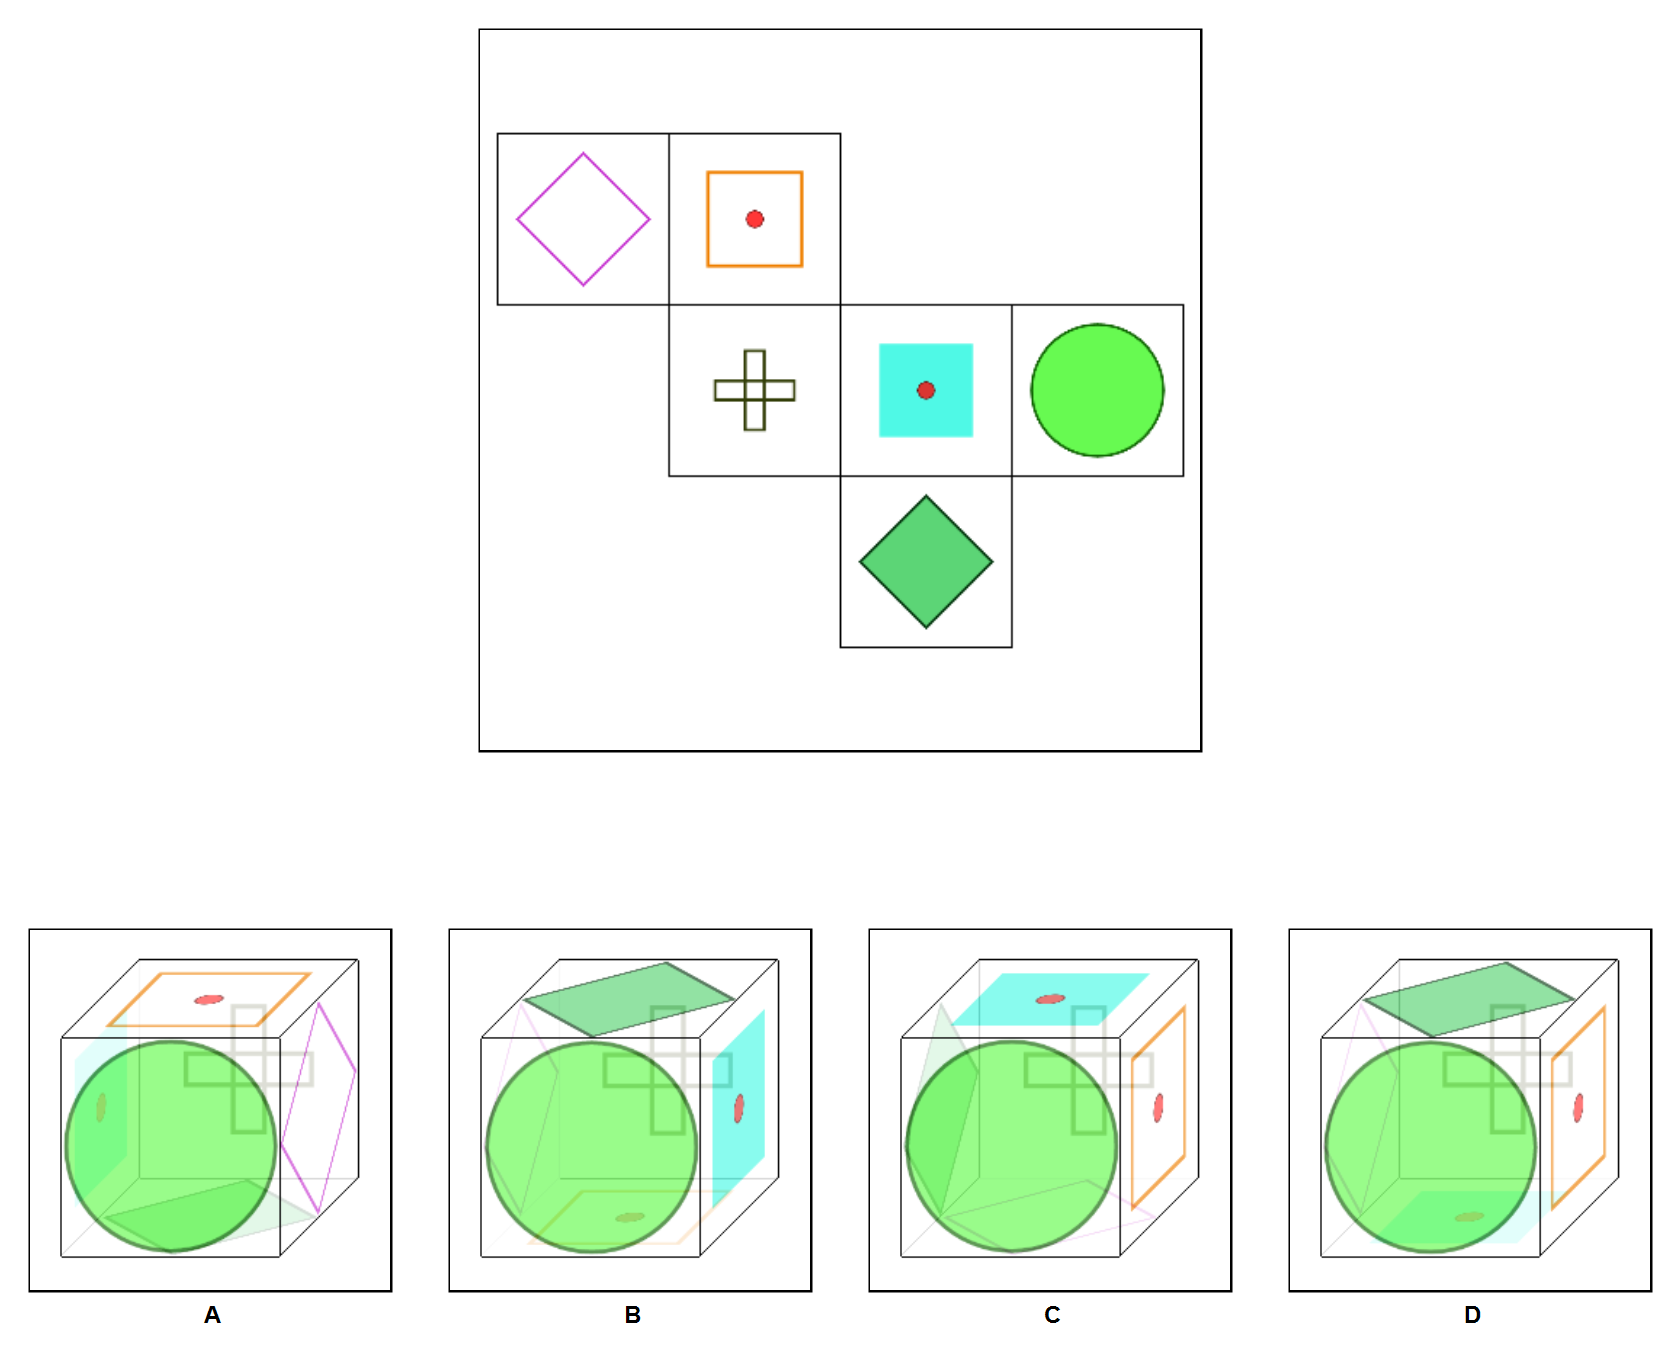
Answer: D